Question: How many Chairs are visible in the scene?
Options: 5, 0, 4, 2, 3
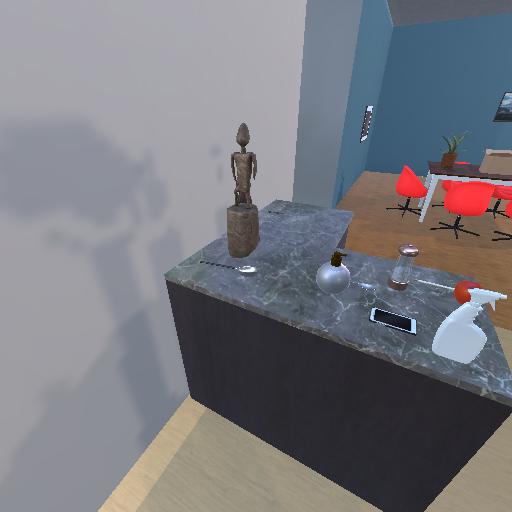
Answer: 5